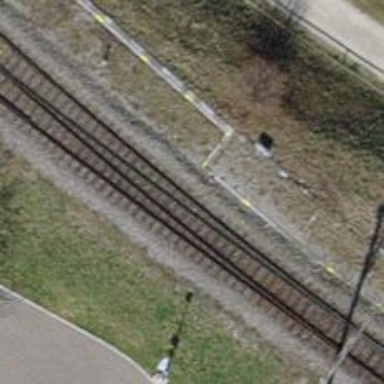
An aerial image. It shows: Railway track with contact line for electrification.